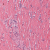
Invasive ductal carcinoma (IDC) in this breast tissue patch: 0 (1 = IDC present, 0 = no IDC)